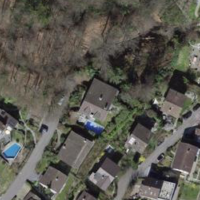
EUNIS habitat code: 55
Species observed at this site:
Allium ursinum
Stachys palustris